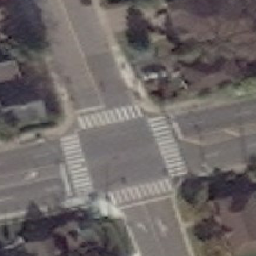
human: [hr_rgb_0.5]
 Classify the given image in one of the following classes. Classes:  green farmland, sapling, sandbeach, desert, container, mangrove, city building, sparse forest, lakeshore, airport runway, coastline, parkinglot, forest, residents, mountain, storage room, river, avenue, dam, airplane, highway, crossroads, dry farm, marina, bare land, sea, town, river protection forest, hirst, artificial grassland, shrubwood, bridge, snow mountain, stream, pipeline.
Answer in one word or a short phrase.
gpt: crossroads